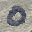
Label: 0